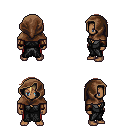
a pixel art fantasy rpg character, male body template, human, dark skin, gray robe, red pants, light blonde short bangs hairstyle, cloth hood, leather bracers, four views (front, back, left, right), 2x2 character sprite sheet, small pixel art, hard edges, no anti-aliasing